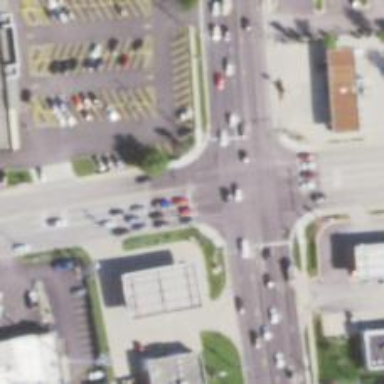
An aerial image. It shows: Crossing on the road.